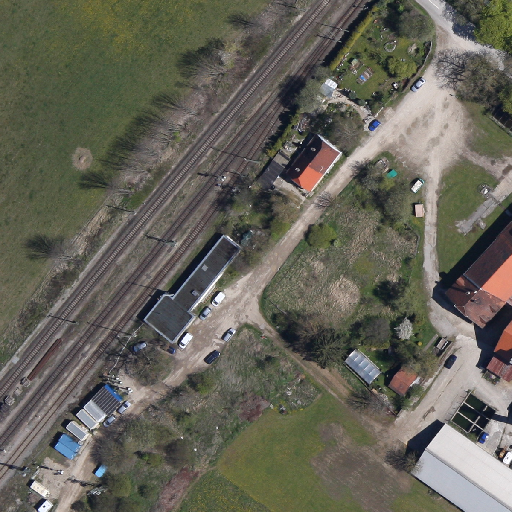
Referring expression: vehicle driving on the road